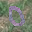
Label: 0